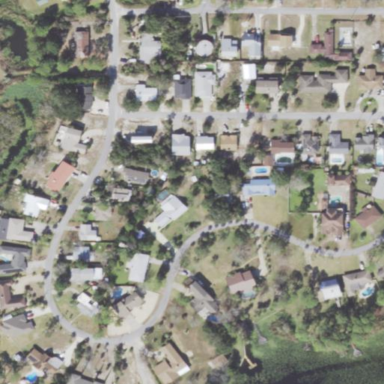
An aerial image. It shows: This residential area consists of single-family homes.